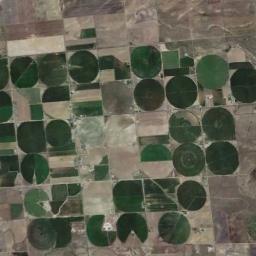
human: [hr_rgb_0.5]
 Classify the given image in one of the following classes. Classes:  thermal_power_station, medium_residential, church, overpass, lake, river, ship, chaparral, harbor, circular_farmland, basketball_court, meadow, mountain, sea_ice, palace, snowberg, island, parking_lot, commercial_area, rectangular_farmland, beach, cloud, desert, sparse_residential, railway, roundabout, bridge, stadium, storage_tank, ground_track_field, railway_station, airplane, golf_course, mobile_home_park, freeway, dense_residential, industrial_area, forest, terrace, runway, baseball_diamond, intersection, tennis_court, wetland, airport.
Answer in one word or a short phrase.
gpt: circular_farmland